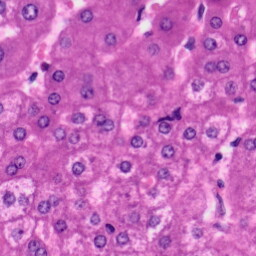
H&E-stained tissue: Liver